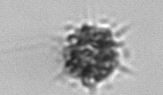
Label: Dictyocha